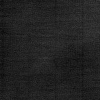
Atmospheric dust classification: dusty